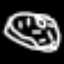
Label: donut